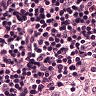
Metastatic tissue present: no